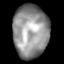
Tissue: lung
Cell type: Others
Senescence score: 0.2318
Nuclear area (px): 1831
Mean DAPI intensity: 146.057